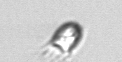
Label: Balanion